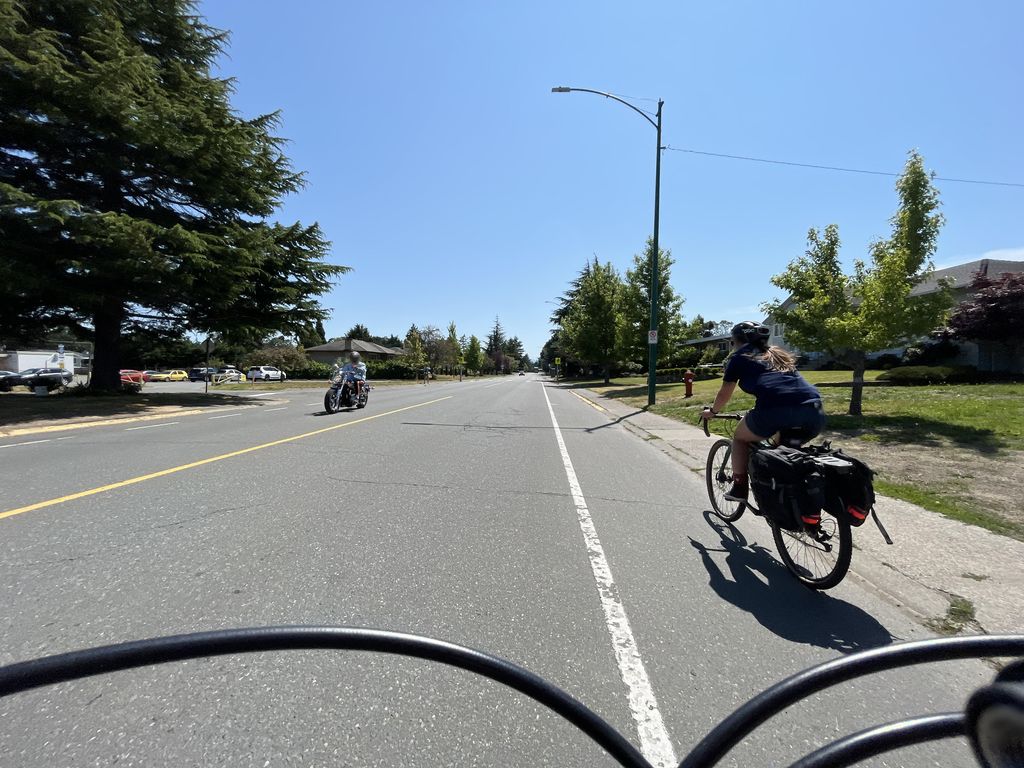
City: victoria